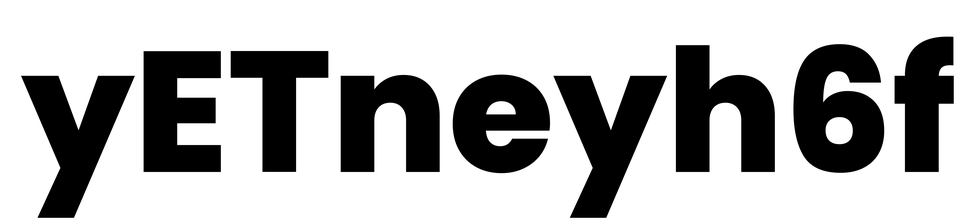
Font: Poppins-ExtraBold